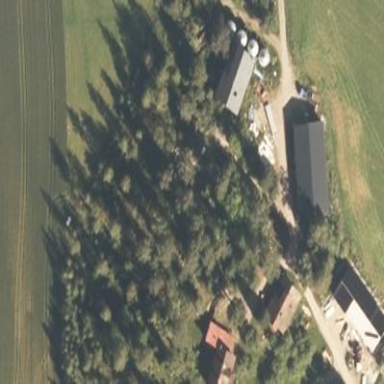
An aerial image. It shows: Farmyard area.